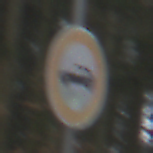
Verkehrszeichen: VerbotPersonenkraftwagen
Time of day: Midday
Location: Outdoor (Nature)
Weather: Overcast
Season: NotSpecified
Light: Natural